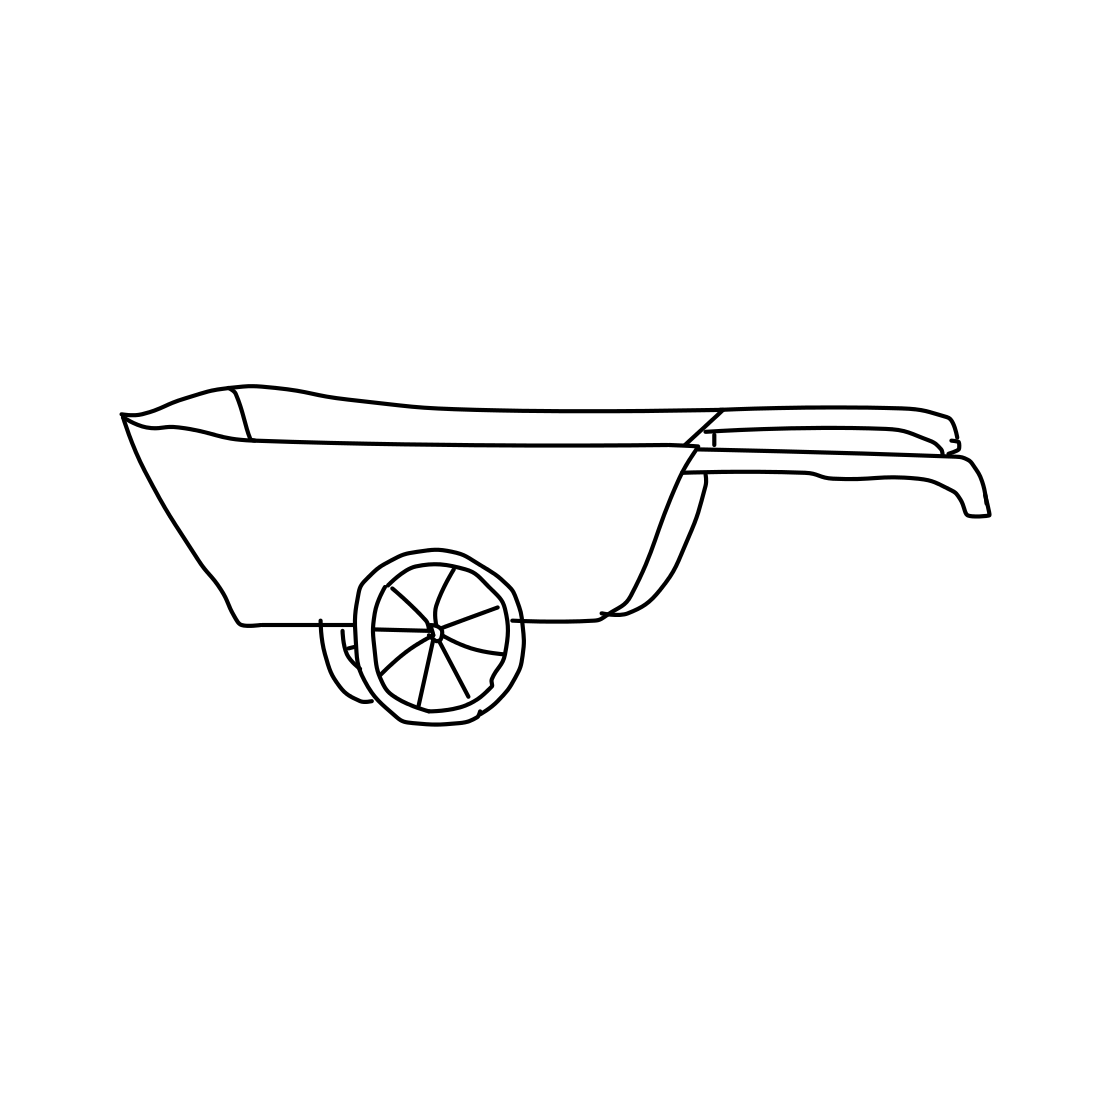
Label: wheelbarrow